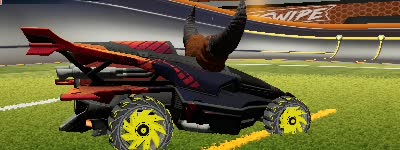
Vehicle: aftershock